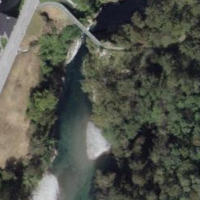
EUNIS habitat code: 24
Species observed at this site:
Hedera helix
Polypodium vulgare